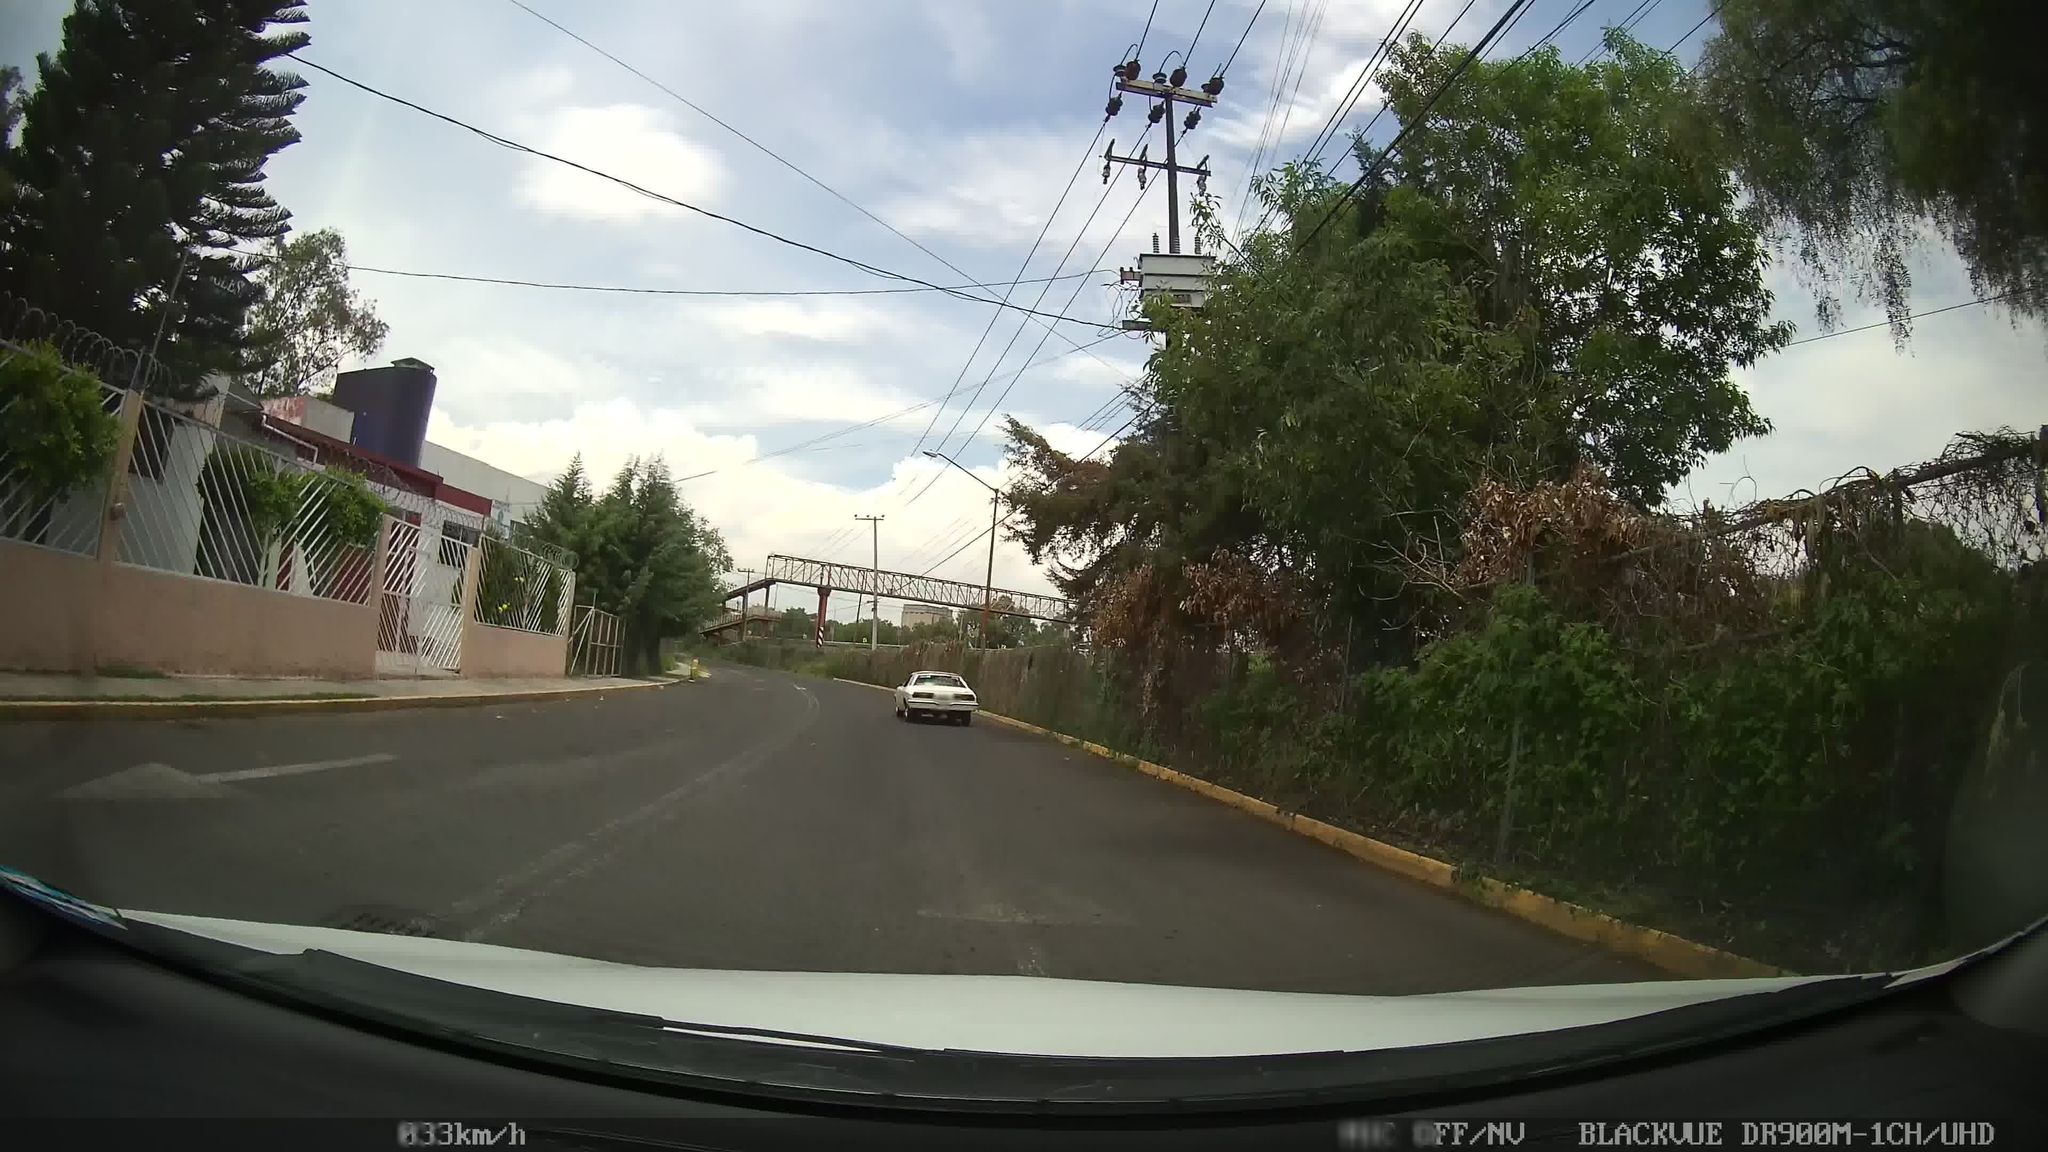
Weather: clear
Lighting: day
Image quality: good
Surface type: driving surface
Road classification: primary
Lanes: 2
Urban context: urban centre
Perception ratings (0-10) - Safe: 1.48, Lively: 7.13, Beautiful: 4.02, Boring: 1.75, Depressing: 6.48, Wealthy: 0.29